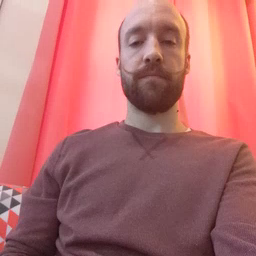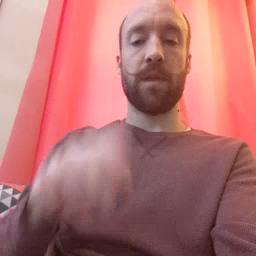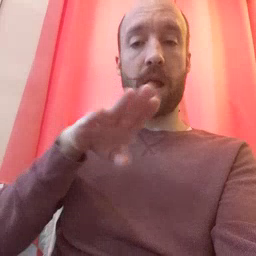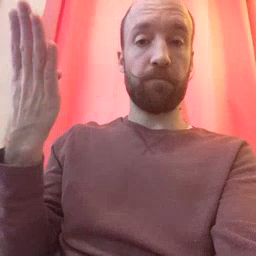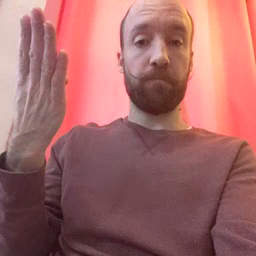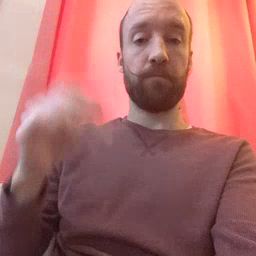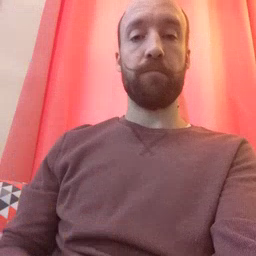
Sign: open